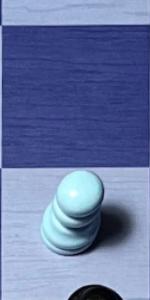
Label: Pawn_White